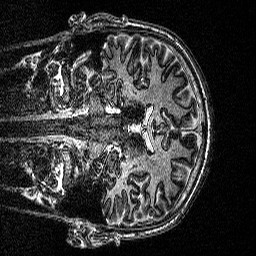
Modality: MP2RAGE
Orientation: coronal
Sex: male
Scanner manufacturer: siemens
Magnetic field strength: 3 T
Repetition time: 5 s
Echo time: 0.00292 s